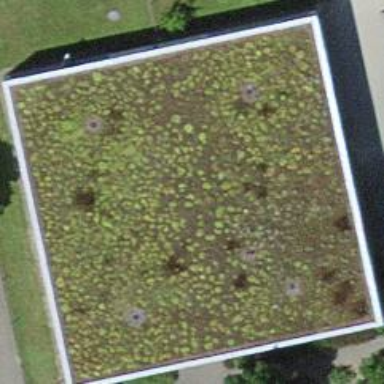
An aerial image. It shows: Kindergarten building.